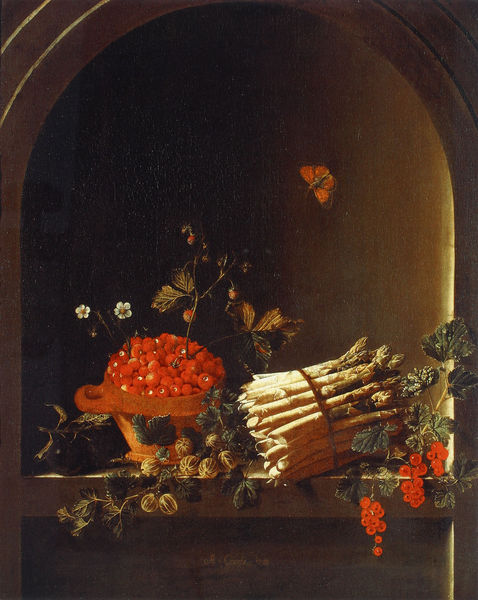
Titel: Früchte und Spargelbündel in einer Nische
Künstler: Adriaen Coorte
Institution: Antwerpen, Koninklijk Museum voor Schone
Schlagwörter: blätter, weiß, äste, blume, braun, fenster, blüte, blüten, rot, spitze, teller, zweige, blatt, früchte, ranken, stilleben, stillleben, sommer, bündel, rundbogen, frühling, nische, zweig, beeren, erdbeeren, schmetterling, johannisbeere, johannisbeeren, falter, ablage, bund, jahreszeiten, erdbeere, stachelbeere, stachelbeeren, walderdbeeren, spargel, frühlingshaft, spargelbund, rote beeren, johannisberen, erbeerblüte